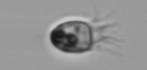
Label: Balanion